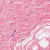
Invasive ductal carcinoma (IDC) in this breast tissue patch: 0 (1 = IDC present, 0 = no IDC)